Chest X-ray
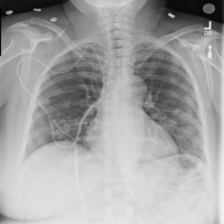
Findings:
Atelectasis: negative
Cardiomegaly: negative
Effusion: negative
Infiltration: negative
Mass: negative
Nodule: negative
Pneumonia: negative
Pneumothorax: negative
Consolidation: negative
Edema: negative
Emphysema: negative
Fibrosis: negative
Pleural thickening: negative
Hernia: negative